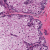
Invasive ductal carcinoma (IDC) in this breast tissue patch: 0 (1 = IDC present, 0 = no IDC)